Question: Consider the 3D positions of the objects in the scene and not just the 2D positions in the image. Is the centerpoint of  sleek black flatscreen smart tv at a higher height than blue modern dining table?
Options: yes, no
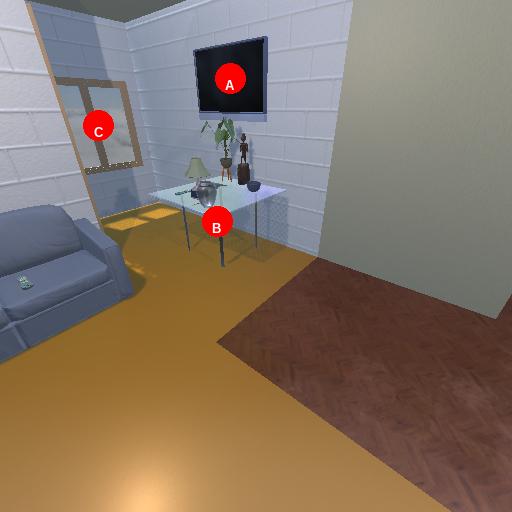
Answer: yes